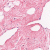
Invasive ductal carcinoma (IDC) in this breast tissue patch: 0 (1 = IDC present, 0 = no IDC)